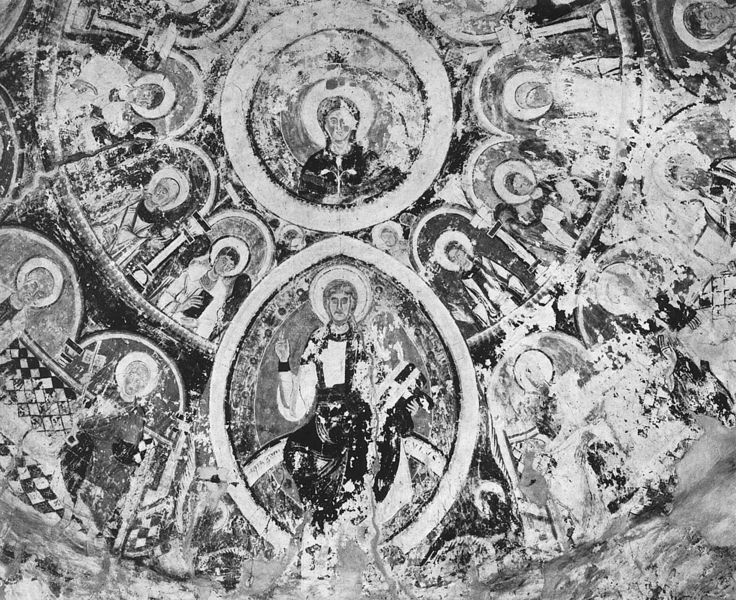
Titel: Wandmalerei aus der Friedhofkapelle in Perschen bei Nabburg
Standort: Nabburg, Perschen, Friedhofkapelle (EU - D - Bayern)
Schlagwörter: gemälde, gott, hand, weiß, finger, geste, grau, männer, schwarz, säulen, dach, alt, rahmen, kirche, gewand, sitzend, decke, kreis, oval, rund, rundbogen, kuppel, wandmalerei, foto, gewölbe, buch, dom, schwarzweiss, beten, kathedrale, heiligenschein, verputzt, christus, jesus, christlich, segnen, heilige, deckengemälde, fresko, jünger, maria, ikone, mandorla, apostel, mural, abblätternde farbe